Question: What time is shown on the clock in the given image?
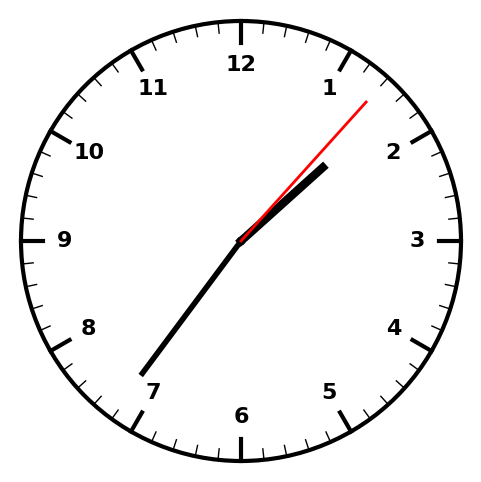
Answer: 01:36:07